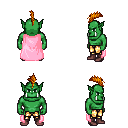
a pixel art fantasy rpg character, male body template, orc, green skin, pink cape, gold greaves, dark blonde mohawk hairstyle, maroon shoes, four views (front, back, left, right), 2x2 character sprite sheet, small pixel art, hard edges, no anti-aliasing